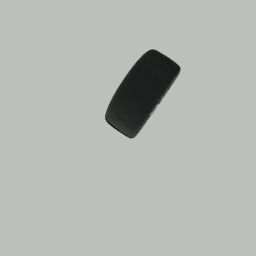
Label: mechanical